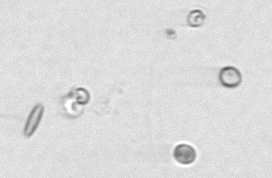
Label: Thalassiosira_sp_aff_mala